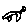
Label: cat